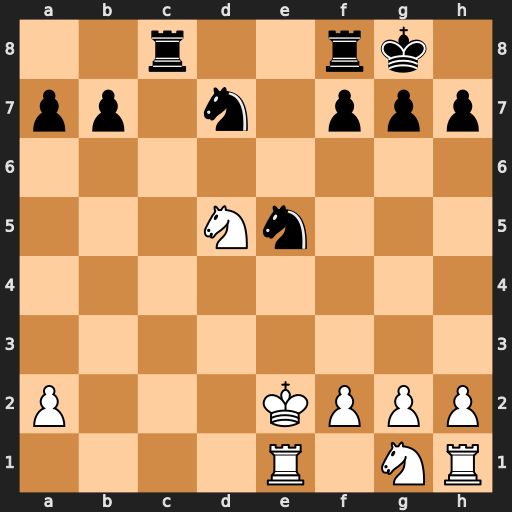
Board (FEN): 2r2rk1/pp1n1ppp/8/3Nn3/8/8/P3KPPP/4R1NR
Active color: w
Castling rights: -
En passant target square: -
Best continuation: Ne7+ Kh8 Nxc8